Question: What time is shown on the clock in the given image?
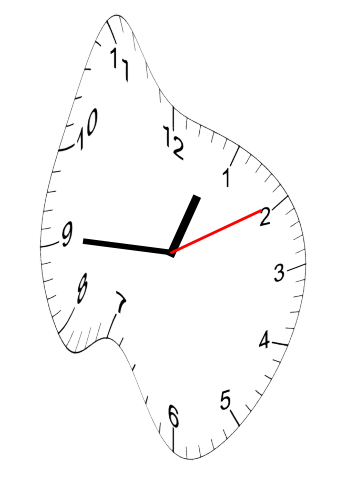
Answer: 12:45:10